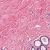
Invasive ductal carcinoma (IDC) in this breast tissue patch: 0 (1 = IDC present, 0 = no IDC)